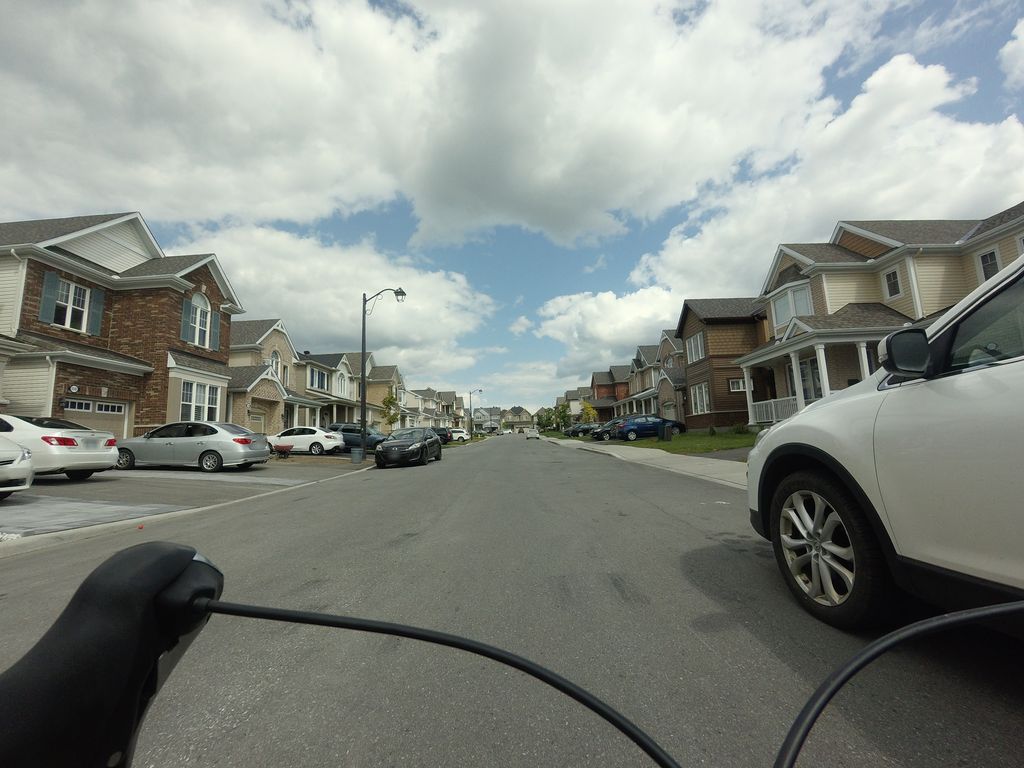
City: ottawa-gatineau